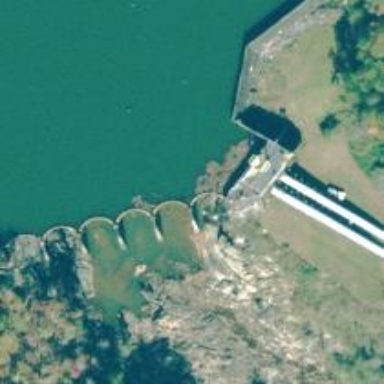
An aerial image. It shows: Dam along waterway.